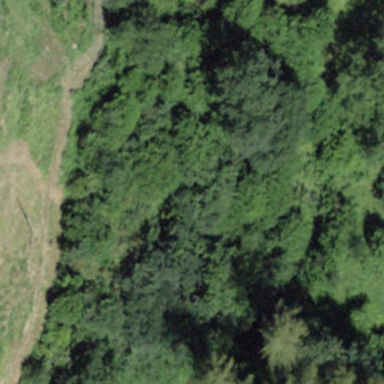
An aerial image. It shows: Patch of scrub vegetation.